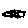
Label: car